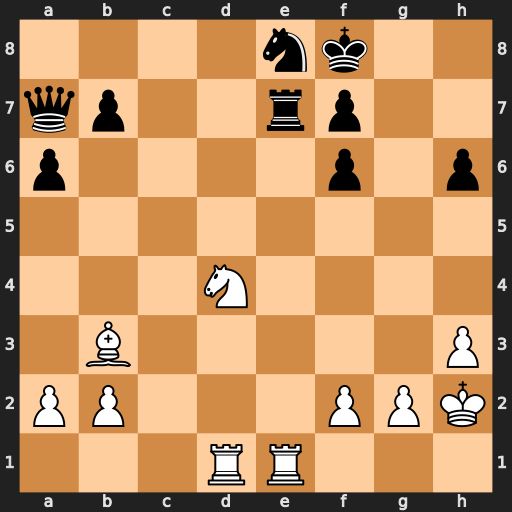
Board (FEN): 4nk2/qp2rp2/p4p1p/8/3N4/1B5P/PP3PPK/3RR3
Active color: w
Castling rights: -
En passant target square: -
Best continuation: Rxe7 Kxe7 Nf5+ Kf8 Rd7